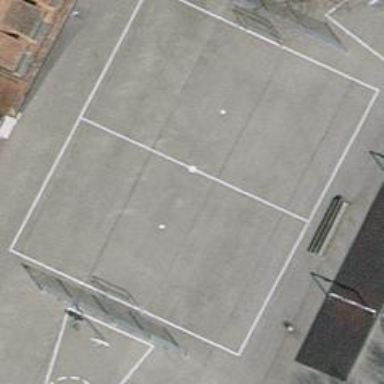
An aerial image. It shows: Multi-sport pitch with asphalt surface.